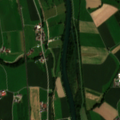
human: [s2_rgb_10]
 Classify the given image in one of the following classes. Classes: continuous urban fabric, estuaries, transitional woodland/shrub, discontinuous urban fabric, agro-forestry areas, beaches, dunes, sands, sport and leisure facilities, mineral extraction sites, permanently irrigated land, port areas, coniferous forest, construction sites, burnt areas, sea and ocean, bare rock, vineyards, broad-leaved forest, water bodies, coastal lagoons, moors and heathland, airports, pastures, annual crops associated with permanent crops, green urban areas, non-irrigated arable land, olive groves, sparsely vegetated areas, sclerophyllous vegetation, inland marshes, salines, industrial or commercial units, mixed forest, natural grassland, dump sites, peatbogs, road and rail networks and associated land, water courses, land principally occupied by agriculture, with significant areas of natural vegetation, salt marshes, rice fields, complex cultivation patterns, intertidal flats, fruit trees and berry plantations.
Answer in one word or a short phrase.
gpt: non-irrigated arable land, mixed forest